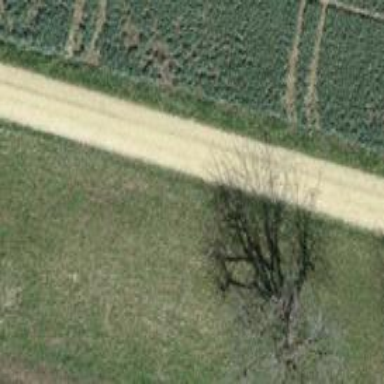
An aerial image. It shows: Unpaved agricultural track with grade2 tracktype.